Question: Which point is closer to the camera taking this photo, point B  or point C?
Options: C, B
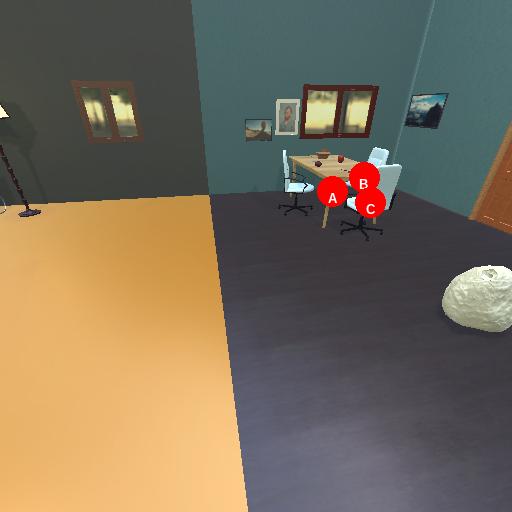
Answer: C